Question: I have the following:

So right now I'm toggling 'ul.children' like this:
'''
$('a.expand-cat-item').on('click', function() {
$(this).closest('li.cat-item').find('ul.children').toggle('slow');
});
'''
Now, I would also change the + sign into a - sign inside 'a.expand-cat-item' (which will work as a toggle too).
How to accomplish that?
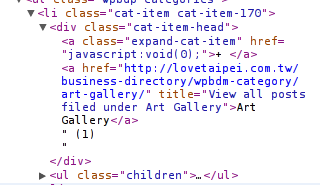
Answer: You can use condition operator '? :' to make a text switch condition.
'''
$('a.expand-cat-item').on('click', function() {
$(this).closest('li.cat-item').find('ul.children').toggle('slow');
$(this).text($(this).text() == "+" ? "-" : "+");
});
'''